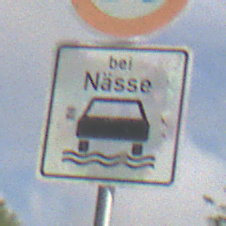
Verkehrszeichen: BeiNaesse
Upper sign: Geschwindigkeit60
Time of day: MorningAfternoon
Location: Outdoor (Nature)
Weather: PartlyCloudy
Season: NotSpecified
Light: Natural